Question: I am running a similar query 374 times and up to the 367th time performance is reasonable but then the time to return results deteriorates dramatically.
The collection I query stores posts where each post has a unique ID and there will be several versions of the same post in the database. The task is to get the last version of each post ID. The approach is to get a distinct list of post IDs and then for each post ID get the post ID with the highest ObjectID.
This could also be done through the aggregation framework but it errors with 'exception: aggregation result exceeds maximum document size (16MB)'
This is the code:
'''
for oi in obj_ids: #obj_ids is a list of strings containing unique post IDs
t1 = time.time()
o = col.find({'object_id':oi}).sort('_id', -1).limit(1)[0]
t2 = time.time()
'''
The 'col.find' function is timed and here is how this query's performance deteriorates over time:
'''
364 of 374 in 0.00369000434875s
365 of 374 in 0.0037579536438s
366 of 374 in 0.00375485420227s
367 of 374 in 0.00367307662964s
368 of 374 in 0.735110998154s
369 of 374 in 3.09494900703s
370 of 374 in 5.16561698914s
371 of 374 in 7.14517307281s
372 of 374 in 8.3472340107s
373 of 374 in 8.61702394485s
374 of 374 in 8.07462406158s
'''
Any ideas what is happening?
UPDATE 2012/11/01
Using the Python cprofile I found that there seems to be a network bottleneck

EDIT:
spelling
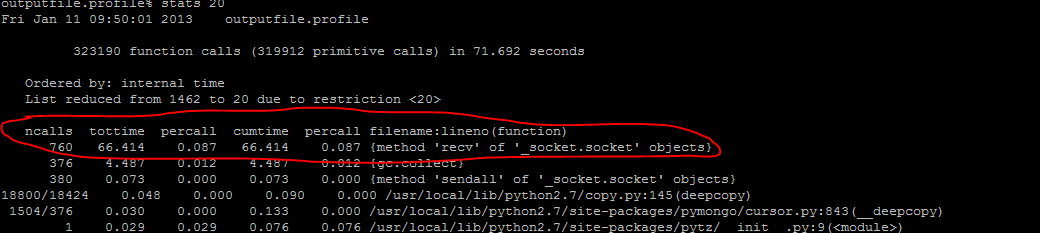
Answer: The problem was related to indices. I created a compound index on _id and object_id, when actually I should have added a separate _id index and object_id index. After doing this the ~380 queries run in about 10s as opposed to 5 minutes.